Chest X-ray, PA view. Patient: 52 years old, sex M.
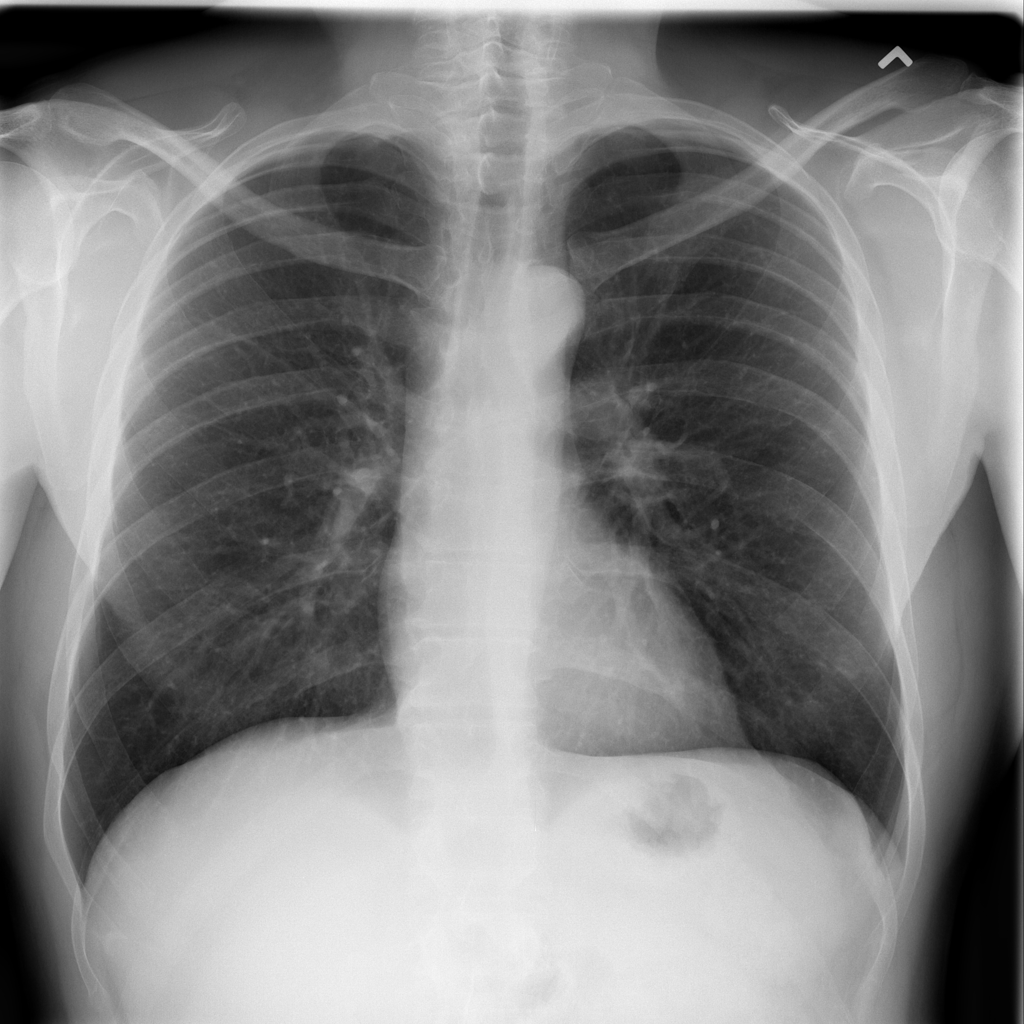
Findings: No Finding